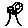
Label: tree